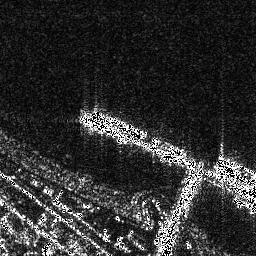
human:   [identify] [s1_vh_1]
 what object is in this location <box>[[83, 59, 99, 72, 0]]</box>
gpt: <ref>1 medium ship at the right</ref>